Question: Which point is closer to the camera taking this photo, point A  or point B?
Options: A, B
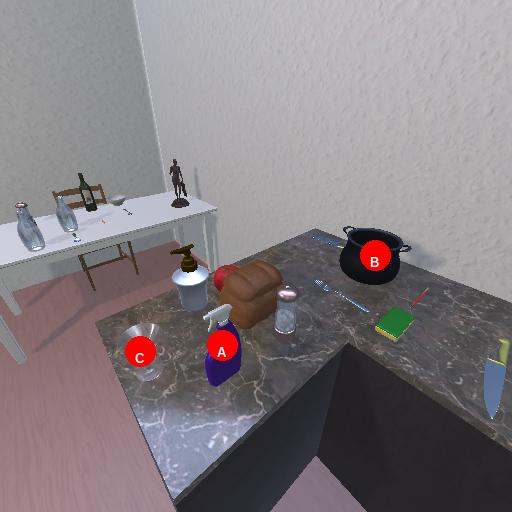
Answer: A